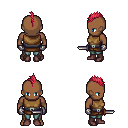
a pixel art fantasy rpg character, male body template, human, dark skin, leather chest armor, teal pants, ruby red mohawk hairstyle, metal gloves, maroon shoes, dagger, four views (front, back, left, right), 2x2 character sprite sheet, small pixel art, hard edges, no anti-aliasing